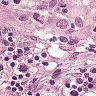
Metastatic tissue present: yes